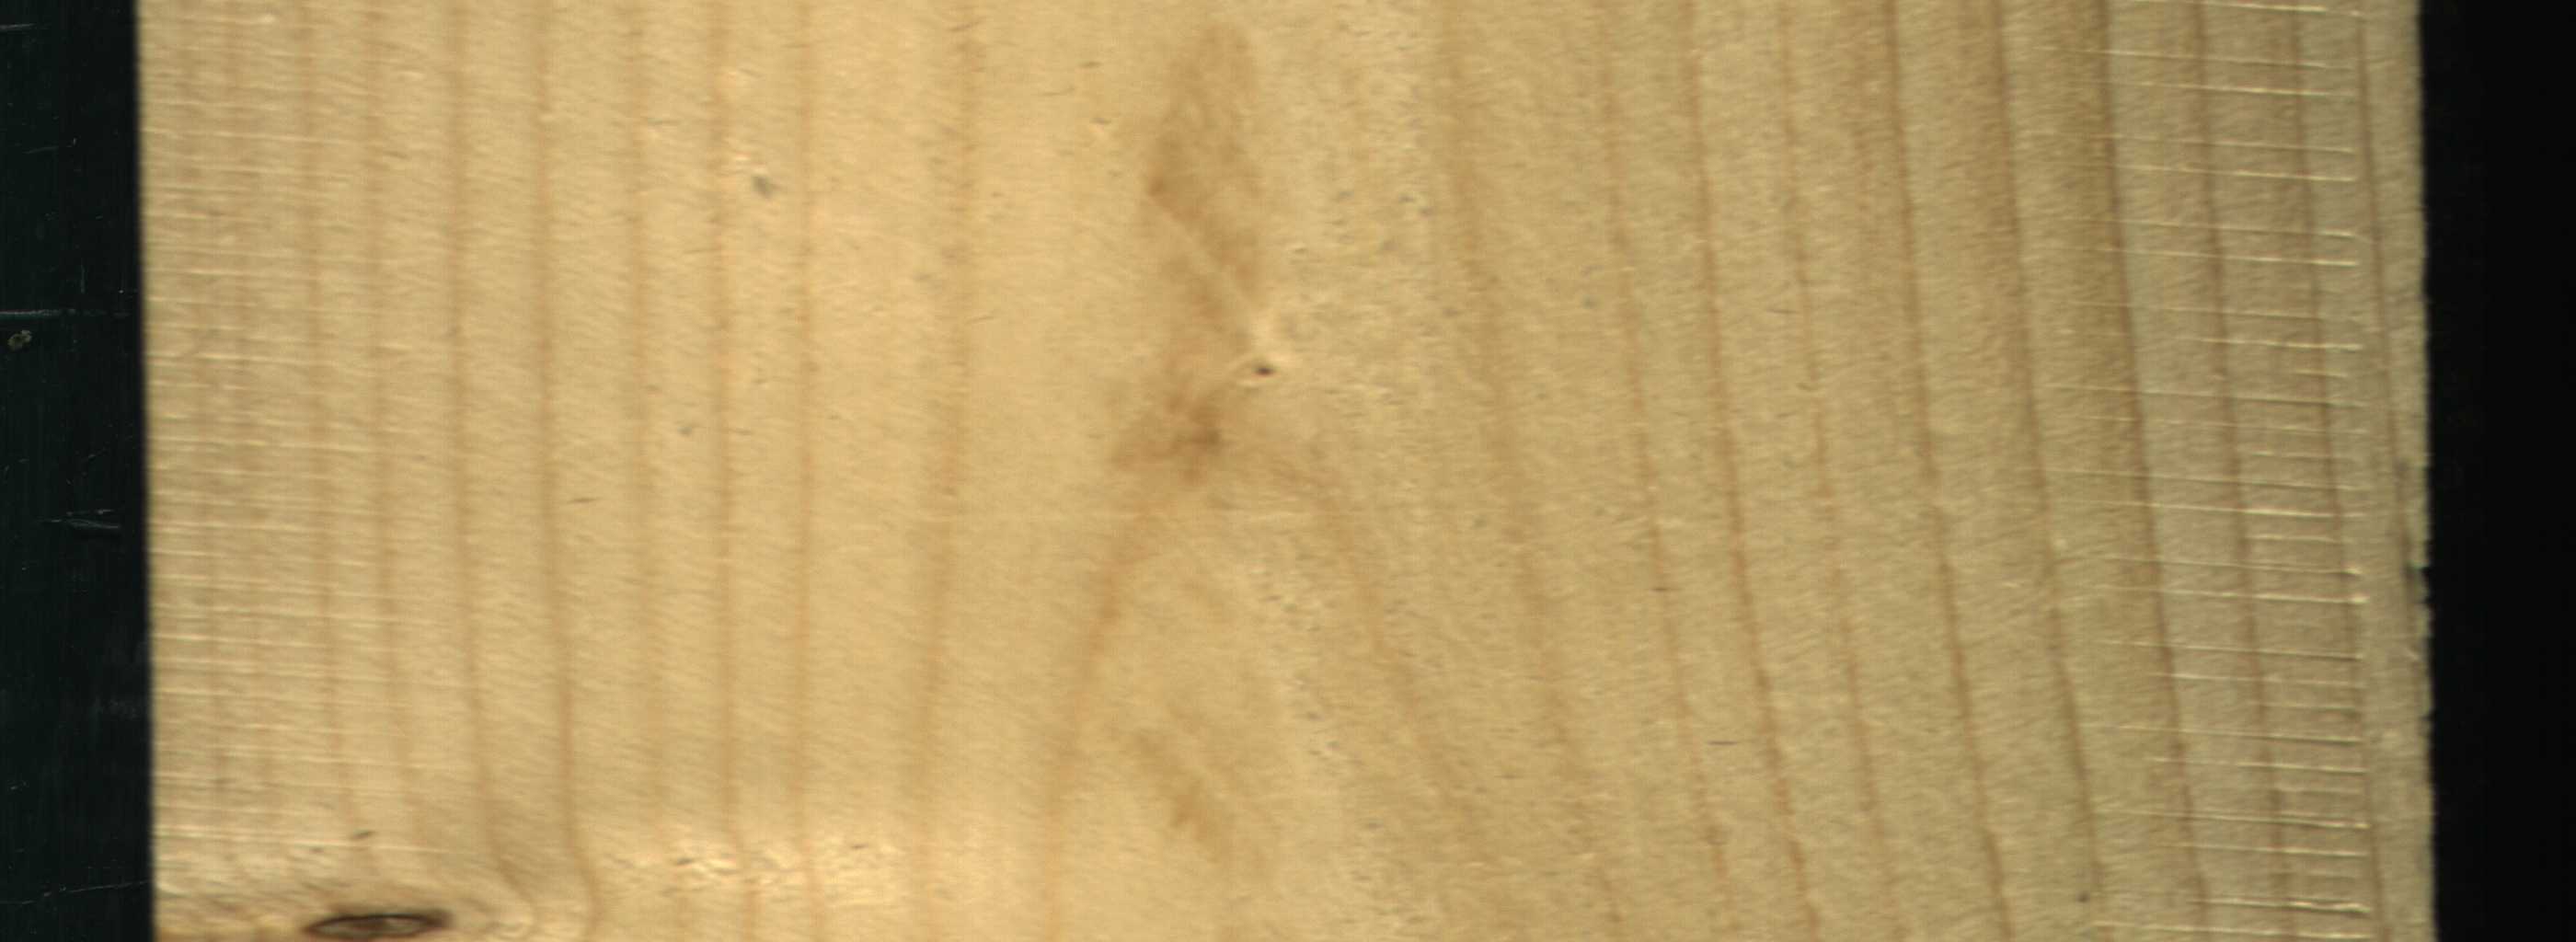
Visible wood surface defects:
Dead_Knot